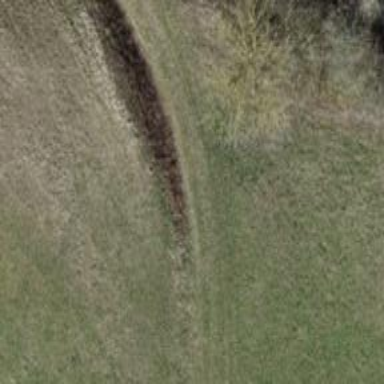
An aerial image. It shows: Path.